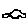
Label: car